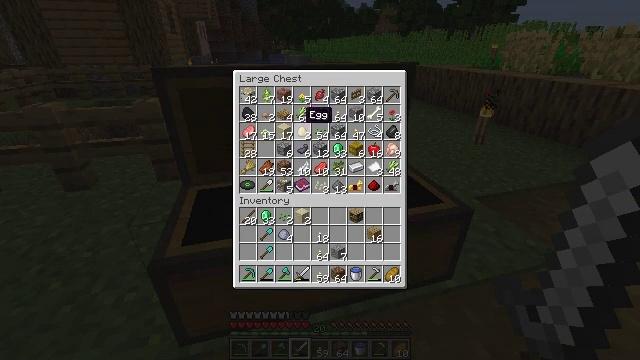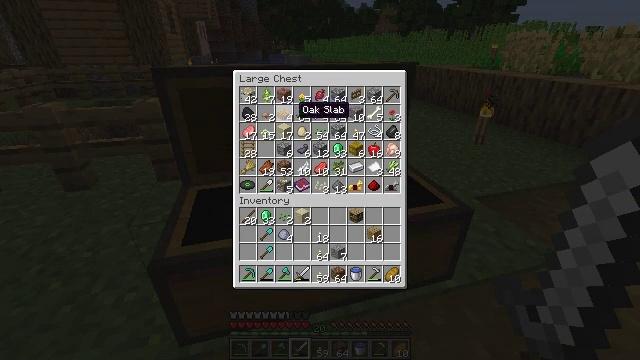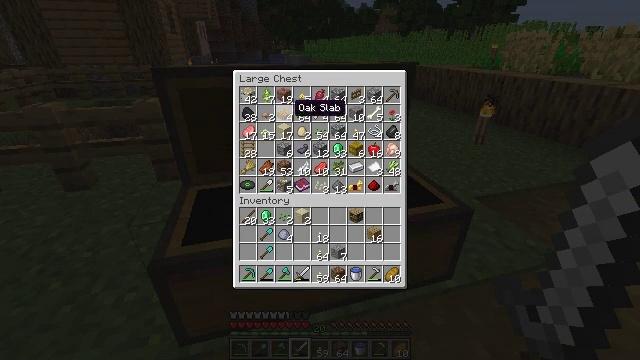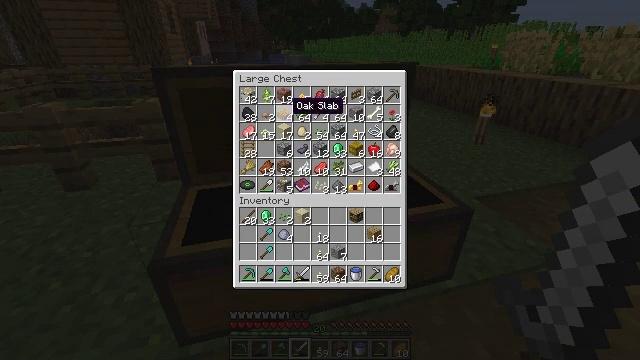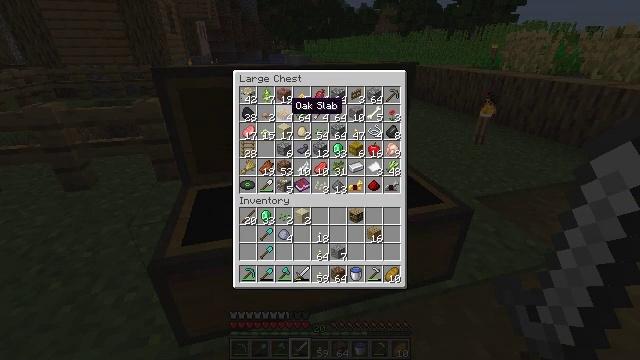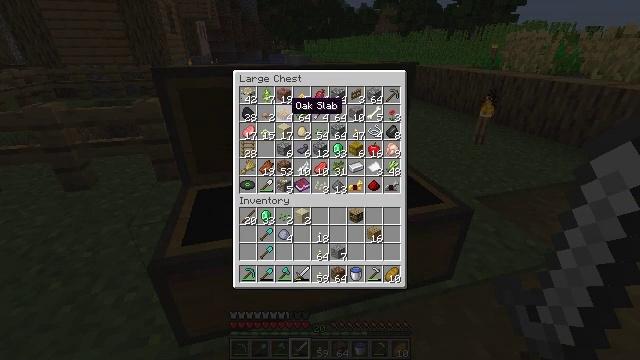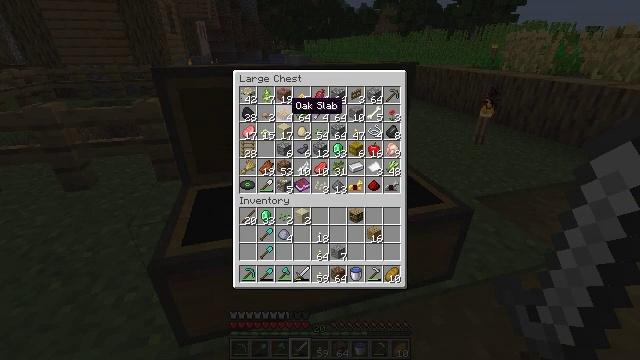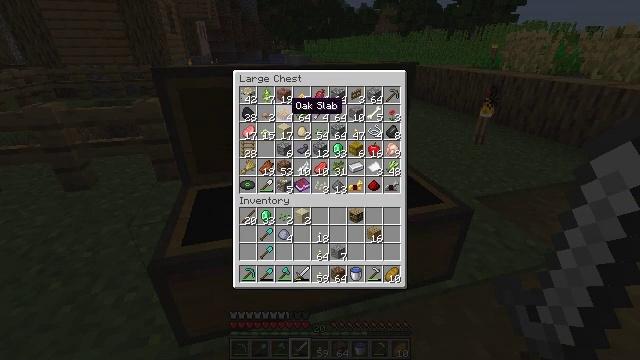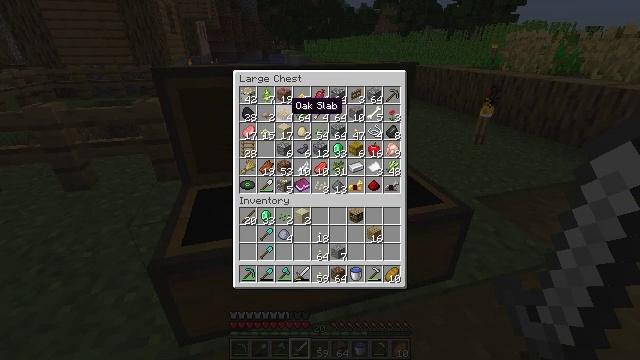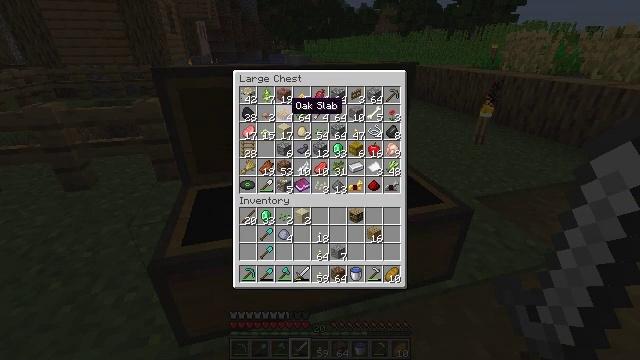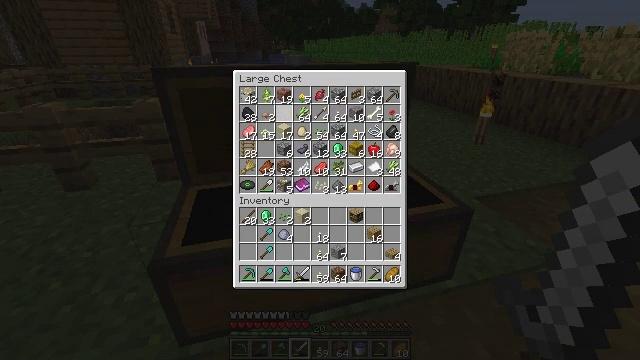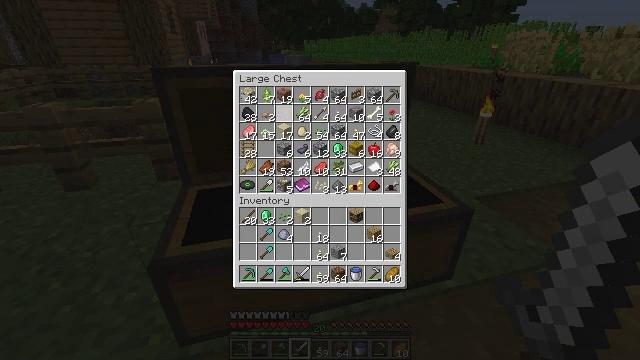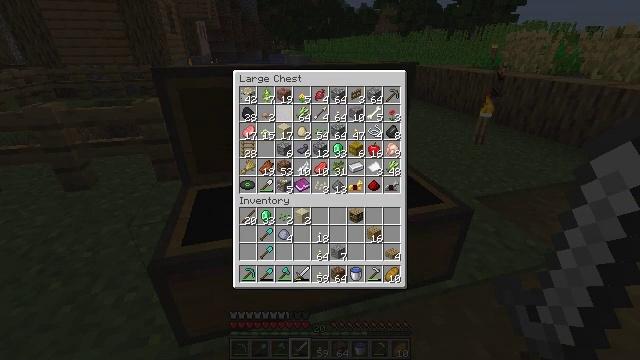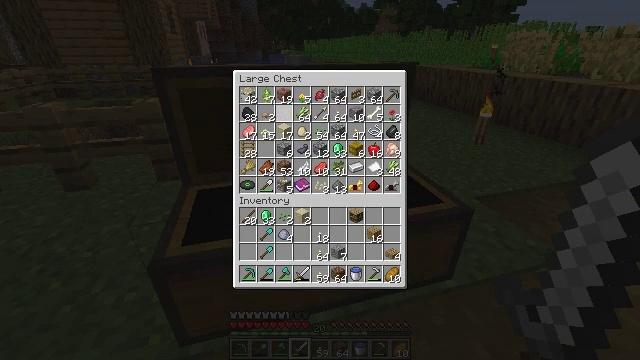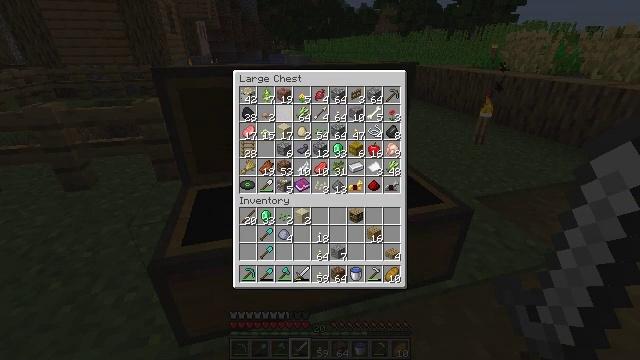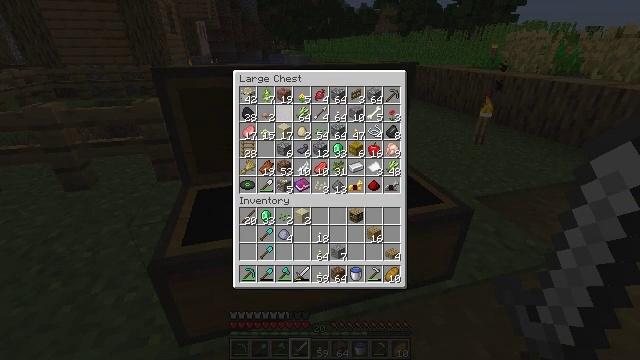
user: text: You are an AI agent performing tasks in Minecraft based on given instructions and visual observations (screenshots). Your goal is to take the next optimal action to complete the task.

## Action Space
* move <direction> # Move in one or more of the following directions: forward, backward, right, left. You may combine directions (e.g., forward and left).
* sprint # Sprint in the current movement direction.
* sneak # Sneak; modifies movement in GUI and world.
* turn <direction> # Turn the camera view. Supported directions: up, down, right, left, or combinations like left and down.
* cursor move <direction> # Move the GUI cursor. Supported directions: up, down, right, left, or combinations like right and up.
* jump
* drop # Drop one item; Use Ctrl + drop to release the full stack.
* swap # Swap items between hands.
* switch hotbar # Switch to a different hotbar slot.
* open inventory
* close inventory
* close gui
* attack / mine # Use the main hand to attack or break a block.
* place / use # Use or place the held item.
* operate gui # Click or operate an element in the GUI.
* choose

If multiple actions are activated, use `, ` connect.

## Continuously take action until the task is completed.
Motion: motion action
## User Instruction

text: Place wooden slabs and a bookshelf in the crafting table to make the lectern.
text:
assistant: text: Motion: cursor move left
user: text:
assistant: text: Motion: no_op
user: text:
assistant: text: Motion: no_op
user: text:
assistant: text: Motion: no_op
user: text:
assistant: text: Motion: no_op
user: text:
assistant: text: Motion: no_op
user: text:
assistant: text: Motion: no_op
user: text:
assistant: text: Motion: sneak
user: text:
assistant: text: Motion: sneak
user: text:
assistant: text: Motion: sneak, choose
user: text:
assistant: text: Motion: sneak, choose
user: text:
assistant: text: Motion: sneak, choose
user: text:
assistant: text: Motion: sneak
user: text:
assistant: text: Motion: sneak
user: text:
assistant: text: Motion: sneak
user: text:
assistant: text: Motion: sneak
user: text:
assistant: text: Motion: no_op
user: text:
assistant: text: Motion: no_op
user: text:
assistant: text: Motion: no_op
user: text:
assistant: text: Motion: no_op
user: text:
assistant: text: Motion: no_op
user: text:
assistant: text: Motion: no_op
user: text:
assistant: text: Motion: turn right and down
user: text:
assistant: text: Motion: turn right and down
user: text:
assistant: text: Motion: turn right and down
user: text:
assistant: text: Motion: turn right and down
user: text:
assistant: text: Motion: turn right
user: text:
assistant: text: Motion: turn right
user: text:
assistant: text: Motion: turn right and down
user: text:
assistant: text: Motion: no_op